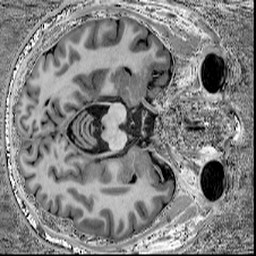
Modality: T1w
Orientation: axial
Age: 33
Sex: male
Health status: healthy
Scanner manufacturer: siemens
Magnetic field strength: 7 T
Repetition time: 4.3 s
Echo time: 0.00227 s